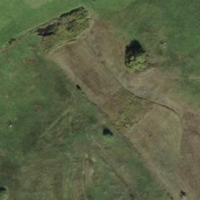
EUNIS habitat code: 23
Species observed at this site:
Pedicularis palustris